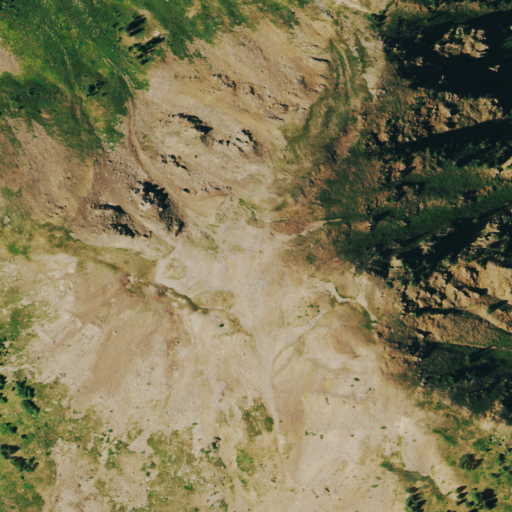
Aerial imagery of mountain in Colorado named Expectation Mountain containing grassland, evergreen forest, barren land, woody wetlands, and shrub